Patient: sex F, age 57
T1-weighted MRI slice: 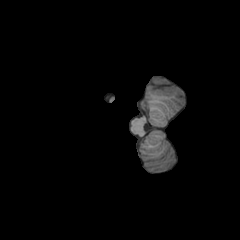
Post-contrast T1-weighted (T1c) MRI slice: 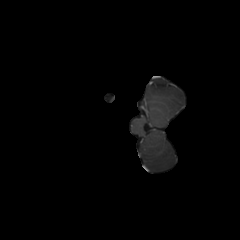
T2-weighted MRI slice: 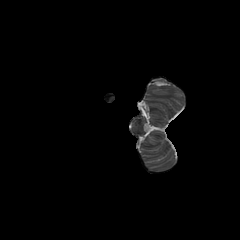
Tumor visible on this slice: no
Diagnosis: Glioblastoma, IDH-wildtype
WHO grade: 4